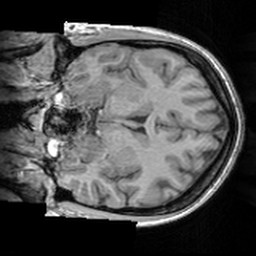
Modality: T1w
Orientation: coronal
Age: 24
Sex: female
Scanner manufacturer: siemens
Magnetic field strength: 3 T
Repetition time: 1.63 s
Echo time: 0.00311 s